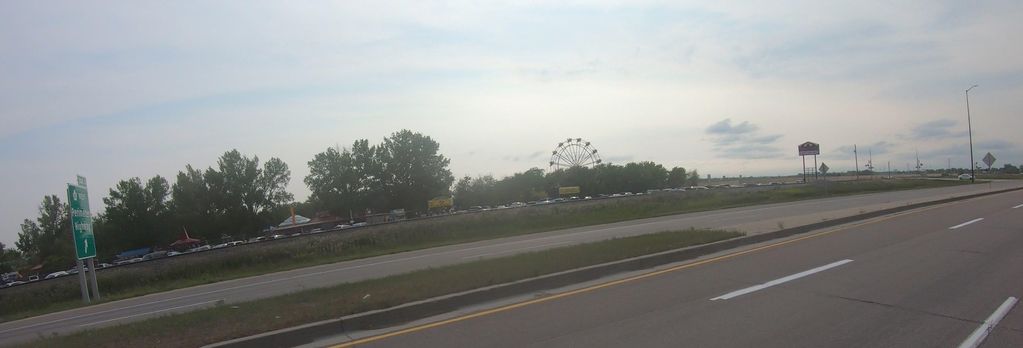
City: winnipeg